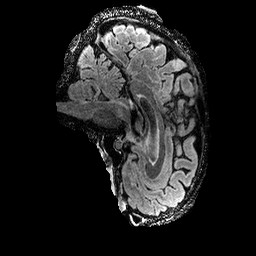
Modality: FLAIR
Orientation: sagittal
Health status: ill
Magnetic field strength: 3 T